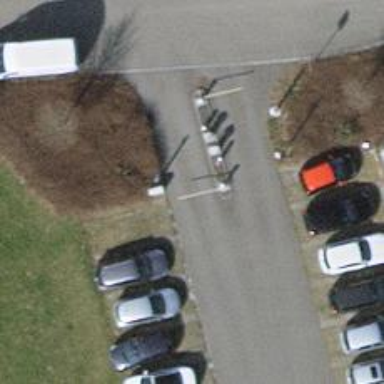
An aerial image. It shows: Lift gate barrier.